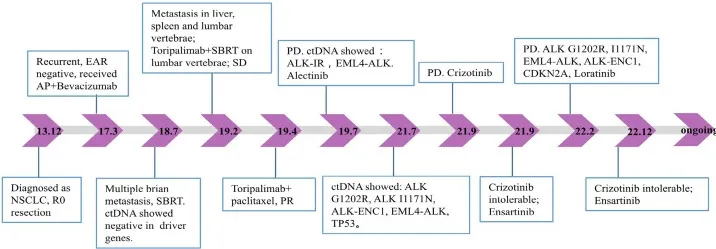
Timeline of the patient's treatment history and plasma NGS results. EAR, EGFR, ALK, and ROS1; AP, pemetrexed plus cisplatin; NSCLC, non-small-cell lung cancer; SBRT, stereotactic body radiation therapy; SD, stable disease; ctDNA, circulating tumor DNA; PR, partial response; PD, progressive disease; NGS, next-generation sequencing.
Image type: chart (chart)